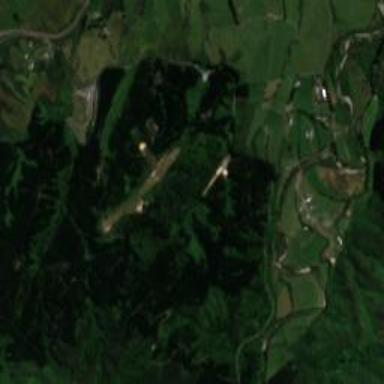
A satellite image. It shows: Airstrip at the airport.